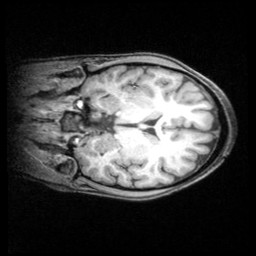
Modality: T1w
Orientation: coronal
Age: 26
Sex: male
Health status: healthy